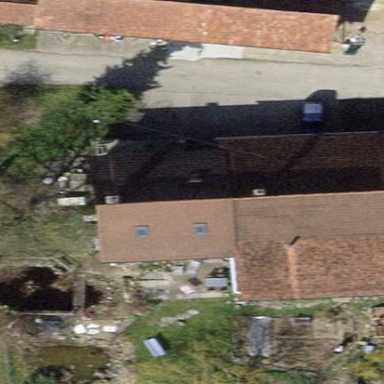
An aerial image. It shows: Detached building with gabled tile roof.